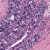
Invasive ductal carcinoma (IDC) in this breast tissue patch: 0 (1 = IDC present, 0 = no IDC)